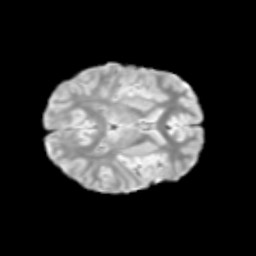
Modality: T2w
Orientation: axial
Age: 11
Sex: male
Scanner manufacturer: siemens
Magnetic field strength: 3 T
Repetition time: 3.8 s
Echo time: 0.07 s